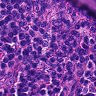
Metastatic tissue present: no